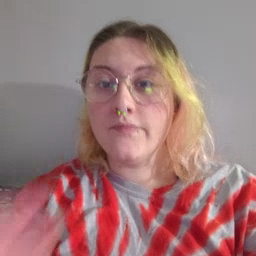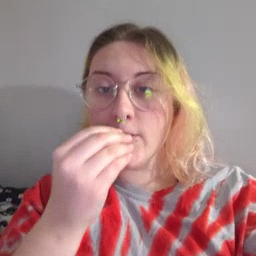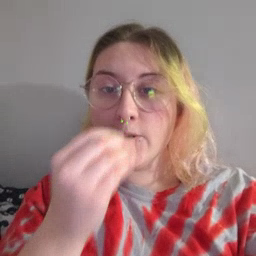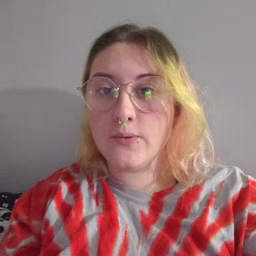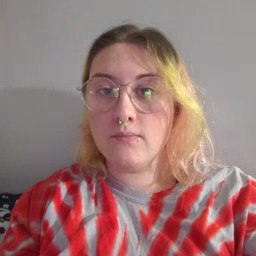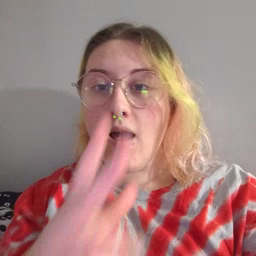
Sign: food